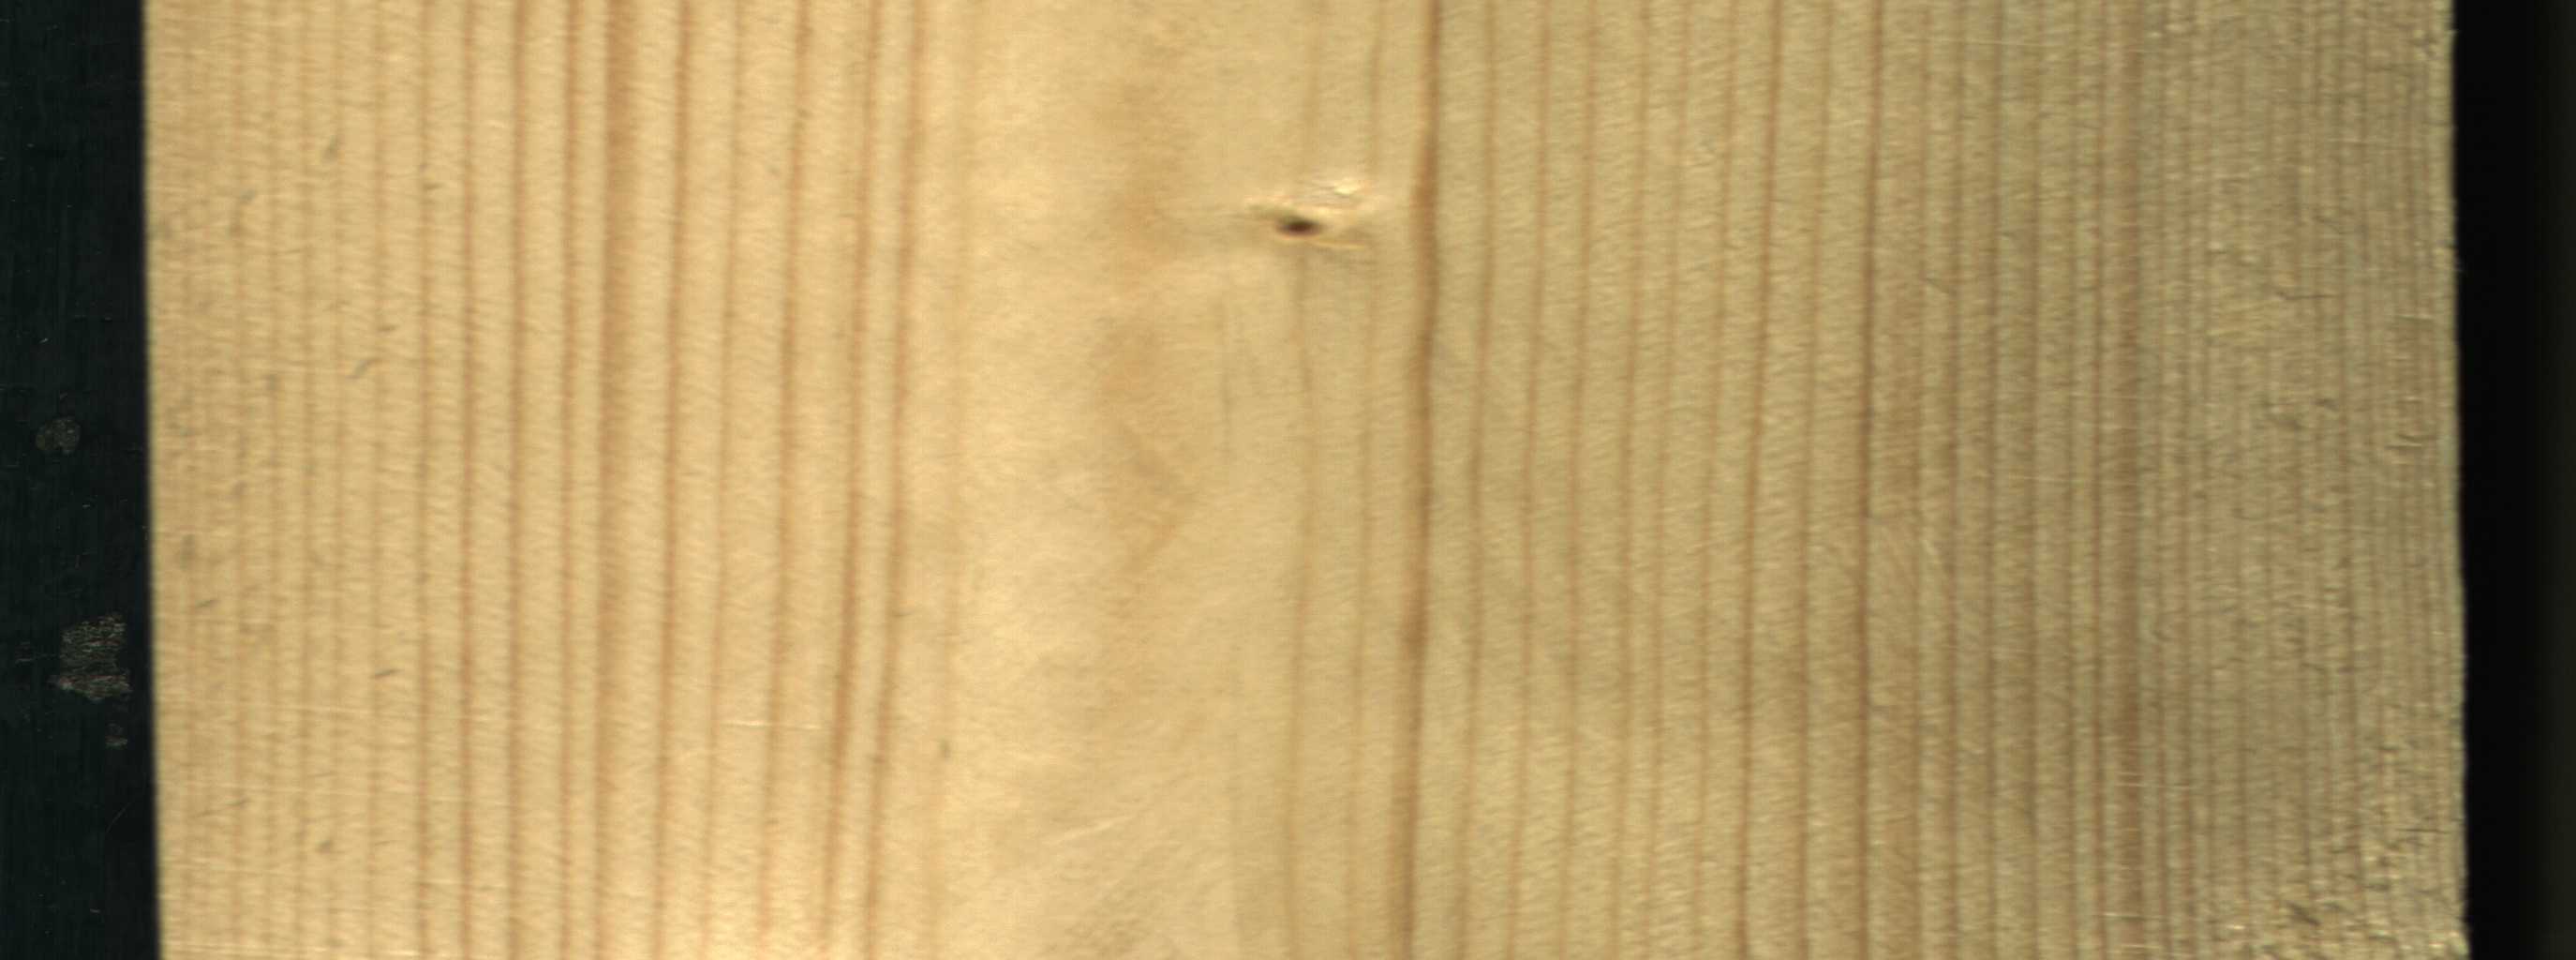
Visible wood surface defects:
Live_Knot